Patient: sex F, age 60
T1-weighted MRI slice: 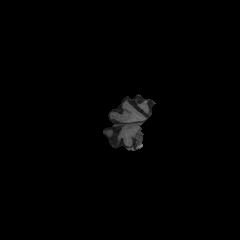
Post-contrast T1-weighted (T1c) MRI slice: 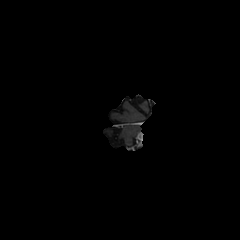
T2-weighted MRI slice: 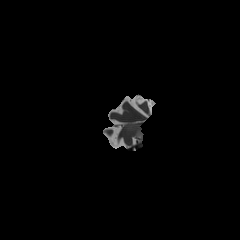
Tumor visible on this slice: yes
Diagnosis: Glioblastoma, IDH-wildtype
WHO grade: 4